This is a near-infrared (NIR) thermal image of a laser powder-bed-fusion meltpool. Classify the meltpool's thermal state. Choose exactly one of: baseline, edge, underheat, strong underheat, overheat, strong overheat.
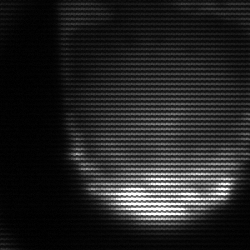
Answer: edge